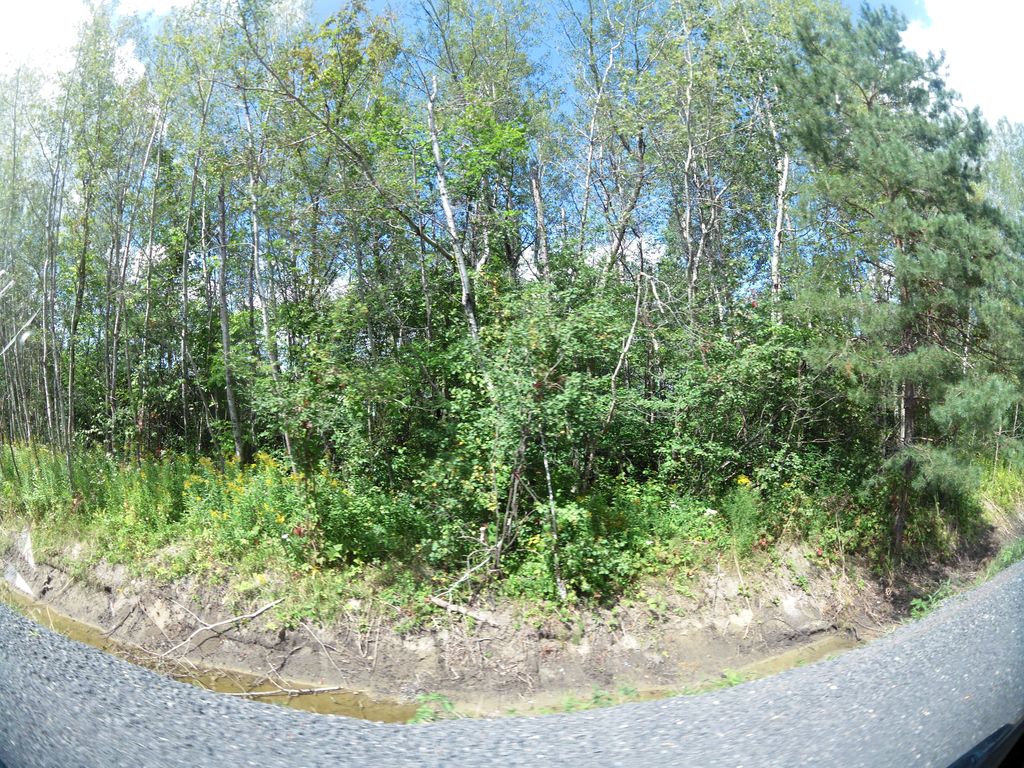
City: ottawa-gatineau